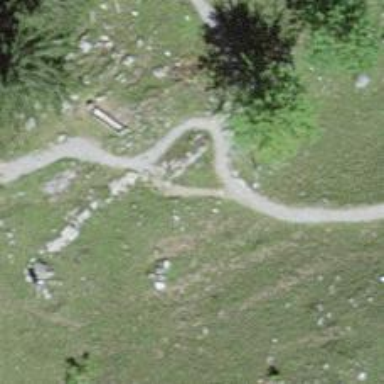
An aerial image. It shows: Bench.